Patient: sex M, age 81
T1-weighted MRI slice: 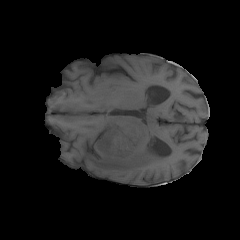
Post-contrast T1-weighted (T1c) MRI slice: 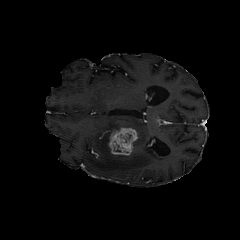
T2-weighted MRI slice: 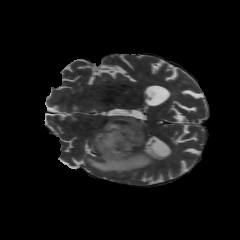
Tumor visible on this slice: yes
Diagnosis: Glioblastoma, IDH-wildtype
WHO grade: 4